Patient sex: M
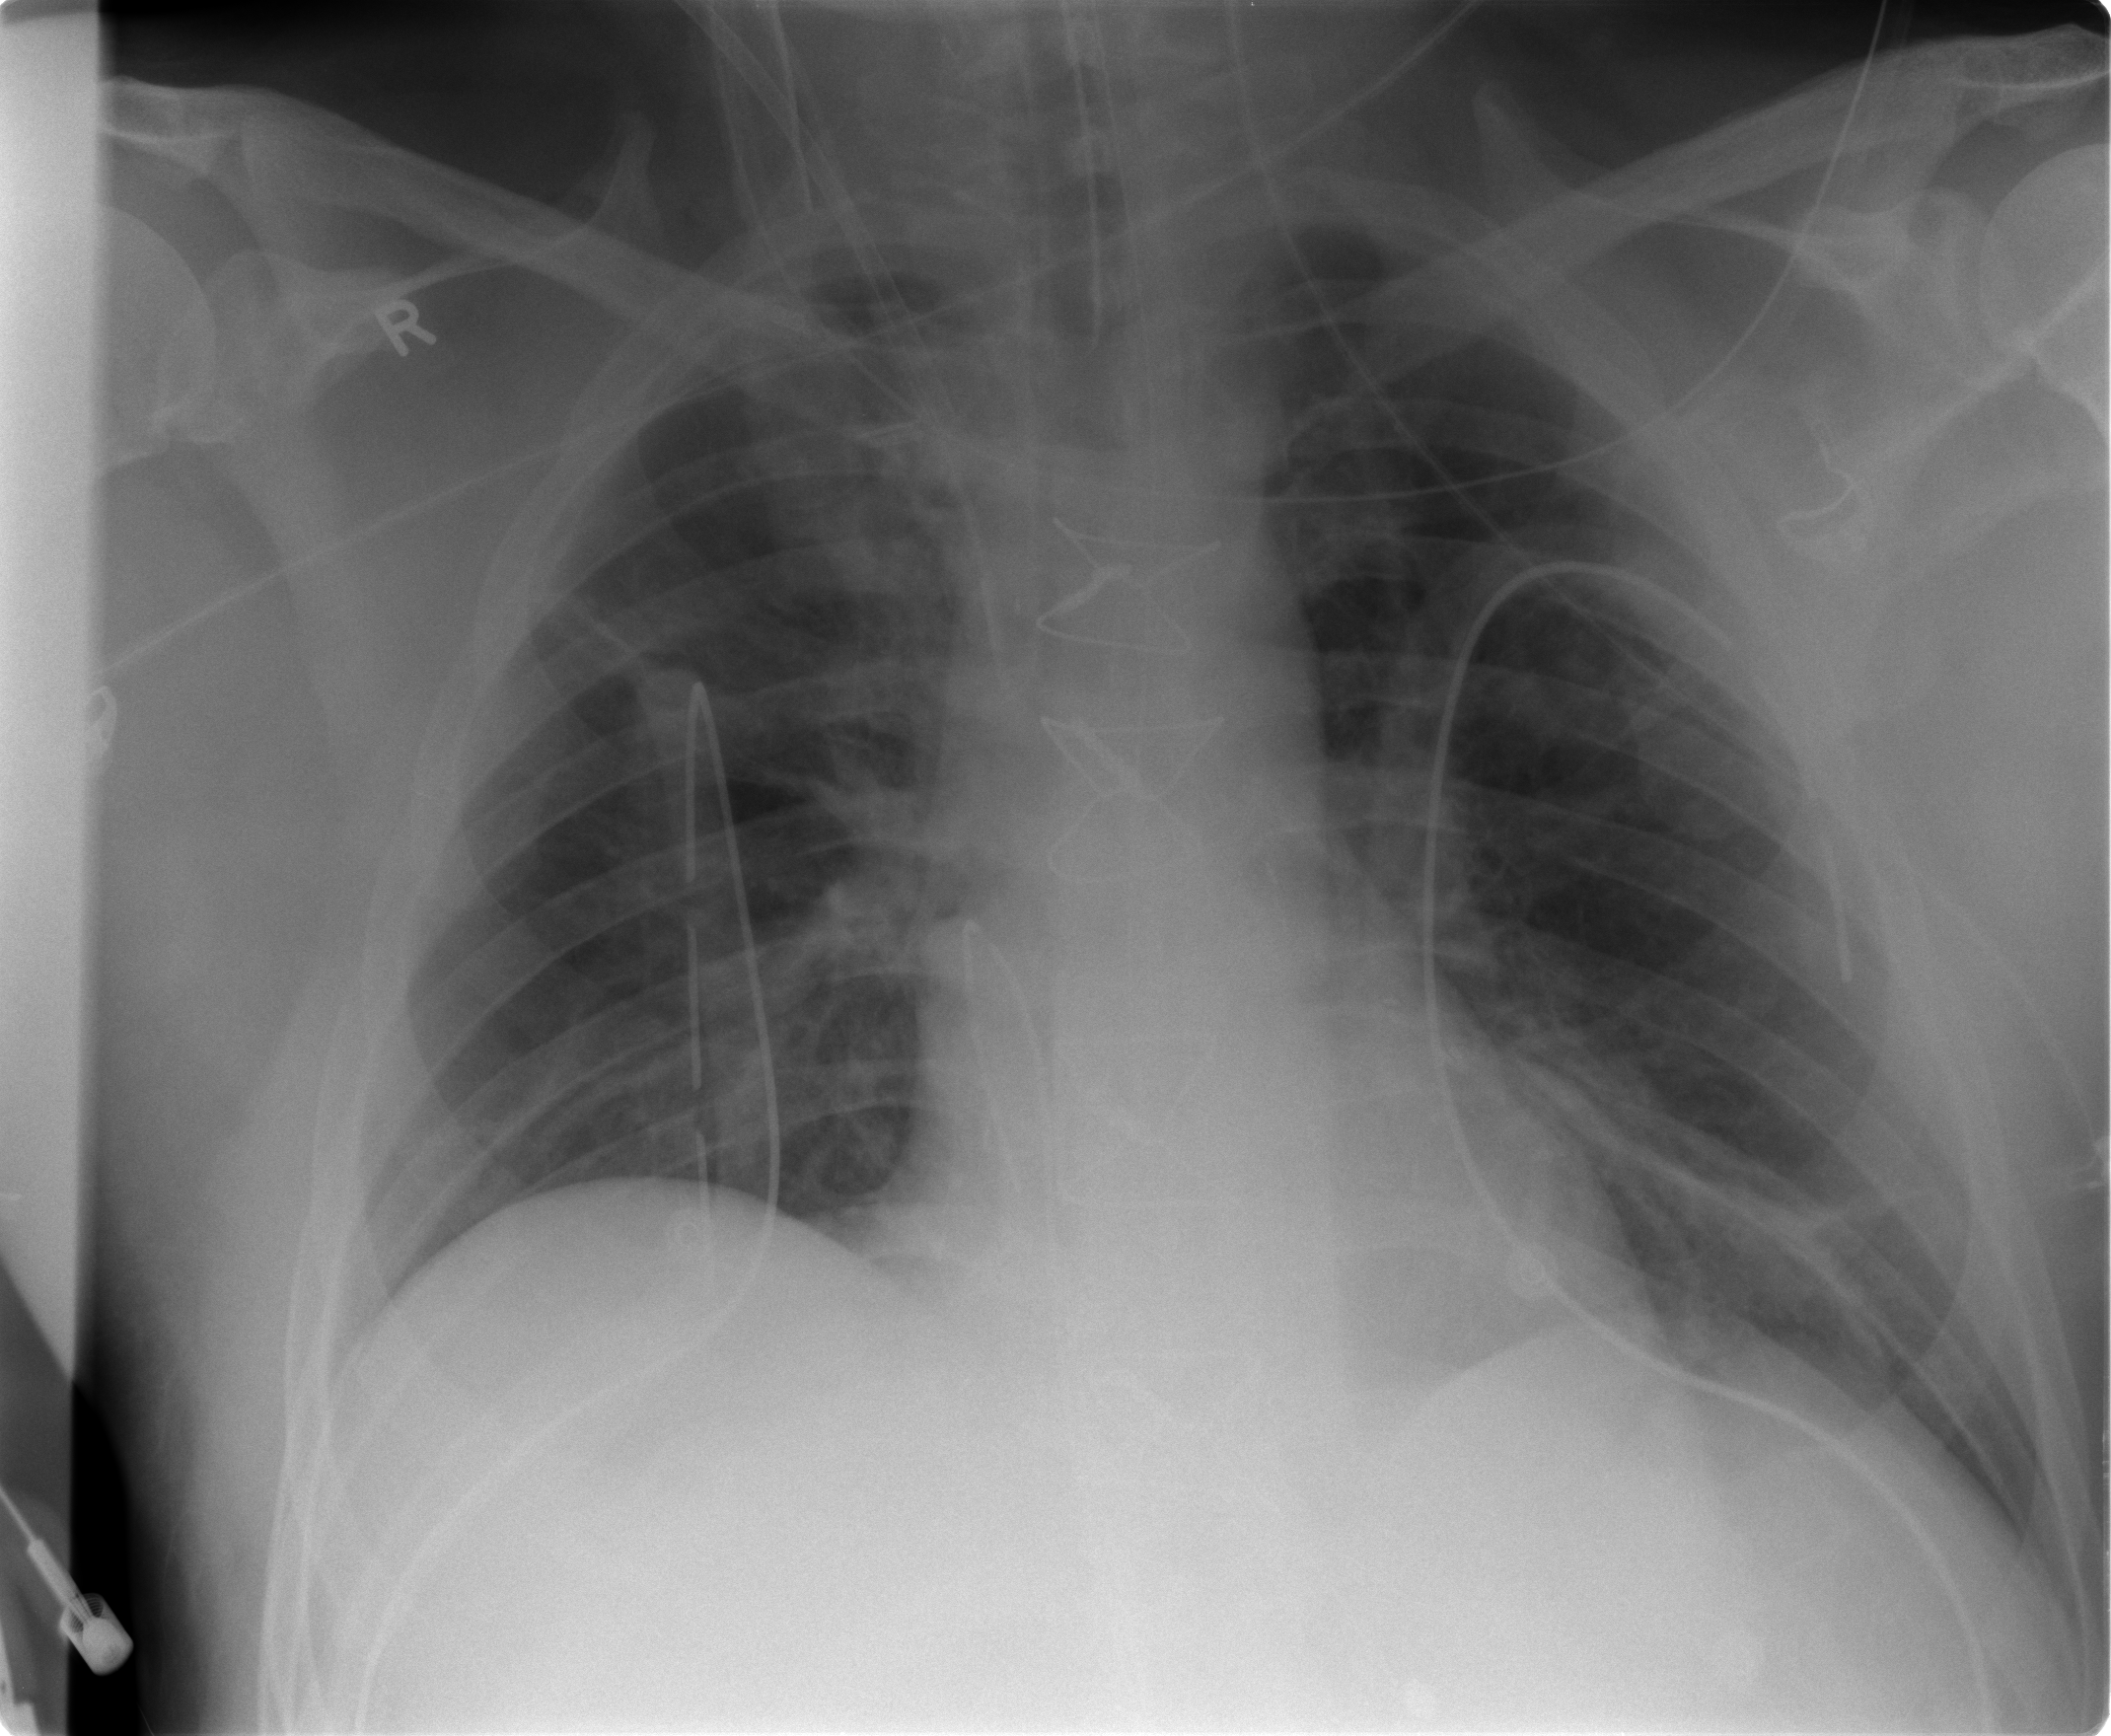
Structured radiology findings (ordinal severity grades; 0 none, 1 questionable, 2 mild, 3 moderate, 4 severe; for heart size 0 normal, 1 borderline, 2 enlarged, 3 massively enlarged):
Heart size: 0
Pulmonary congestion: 0
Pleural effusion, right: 0
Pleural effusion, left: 0
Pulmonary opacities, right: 0
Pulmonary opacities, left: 0
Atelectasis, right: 1
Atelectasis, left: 2